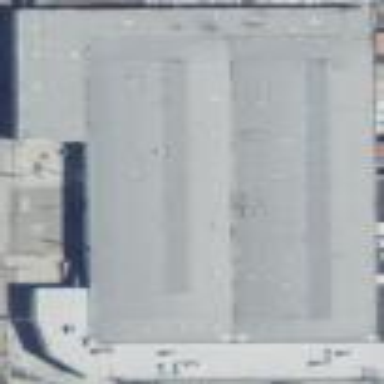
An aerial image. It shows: Industrial building.